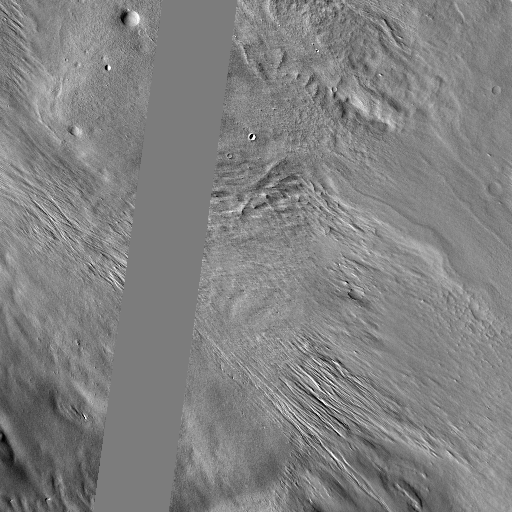
Crater classes present: Background, Other, Buried